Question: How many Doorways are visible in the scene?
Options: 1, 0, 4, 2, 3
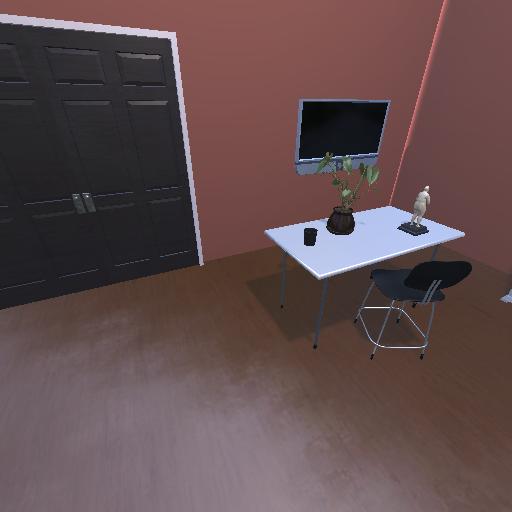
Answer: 1